Question:
I am trying to figure out how to access the chrome browser's native login functionality. If you look at the picture above, you'll see that drop down "Sign in as...". That is not apart of the JS/HTML inside the window, that is native browser functionality.
I researched Google's Identity Platform but have not seen how this specific implementation was done. These identities are owned by Instagram, they are not google accounts.
I've love to figure out how I can copy this behavior for my own web apps. I am also hoping this isn't a proprietary deal between Instagram and Chrome.
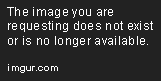
Answer: It's <URL> API.
Open console in Instagram and paste
'''
navigator.credentials.get({
password: true,
federated: {
providers: [
'https://accounts.google.com'
]
}
})
'''
you will see the same native dialog.